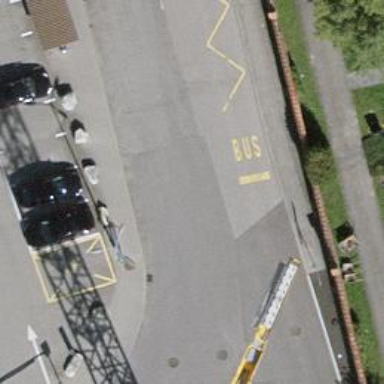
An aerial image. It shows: Sidewalk with public transport platform.